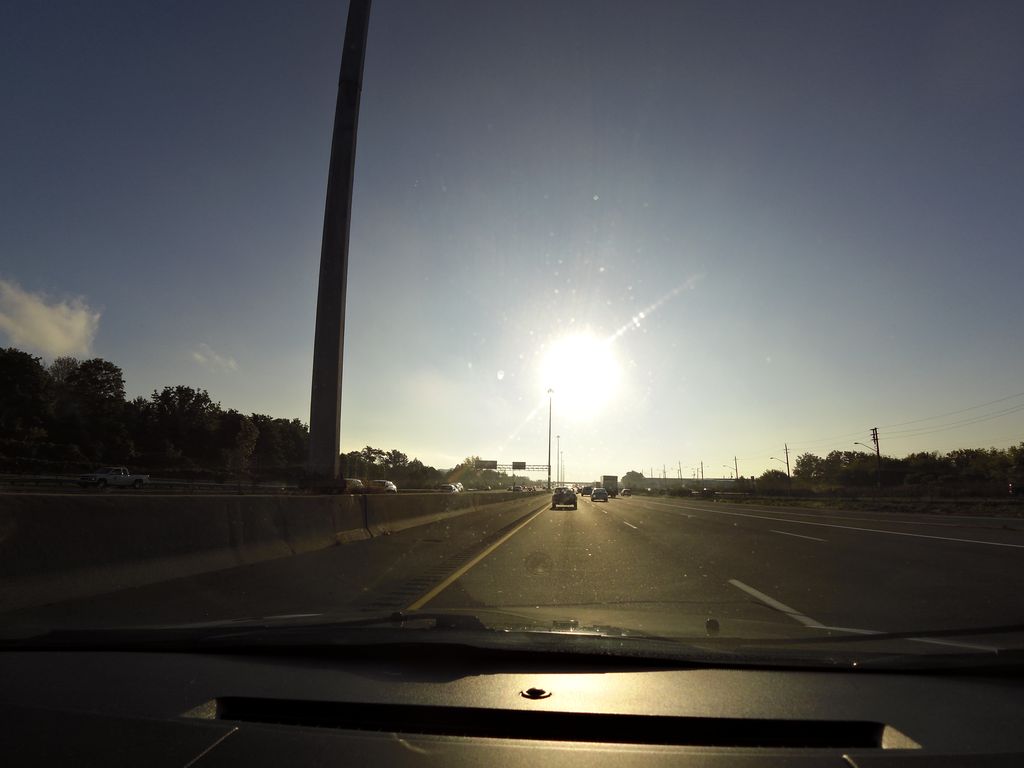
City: hamilton